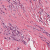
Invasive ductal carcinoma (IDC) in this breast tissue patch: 1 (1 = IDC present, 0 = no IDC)